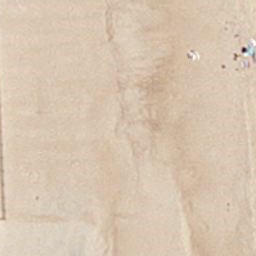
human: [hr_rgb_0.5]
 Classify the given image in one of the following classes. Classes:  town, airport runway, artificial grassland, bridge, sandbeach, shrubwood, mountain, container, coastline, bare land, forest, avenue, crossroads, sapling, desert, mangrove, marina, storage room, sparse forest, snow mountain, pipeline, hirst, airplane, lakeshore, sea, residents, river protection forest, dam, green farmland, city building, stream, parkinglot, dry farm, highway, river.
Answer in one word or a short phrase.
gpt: sandbeach